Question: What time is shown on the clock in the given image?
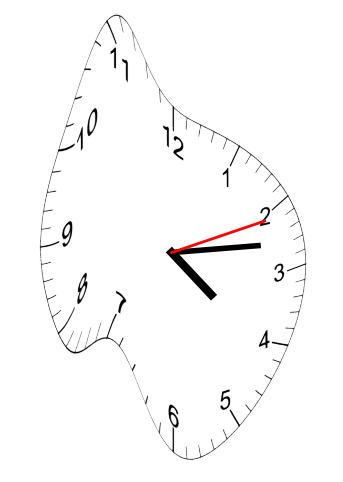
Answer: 04:13:11